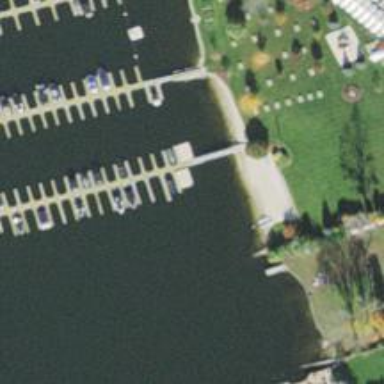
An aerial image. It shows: Man-made pier.